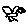
Label: bird